Interaction volume radius: 5 \u00c5
Interaction volume height: 15 \u00c5
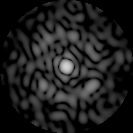
Disorder parameter: 0.8213